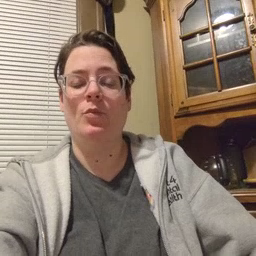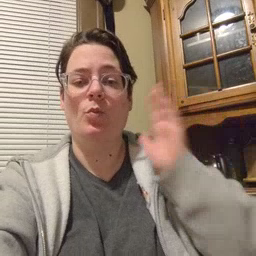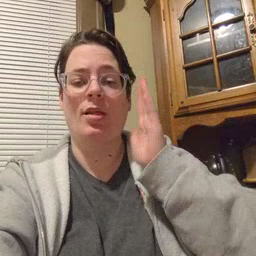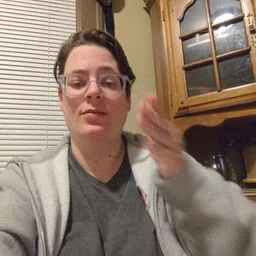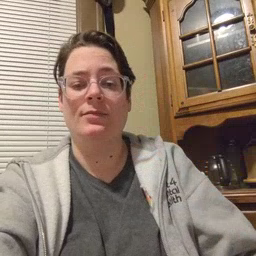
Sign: will